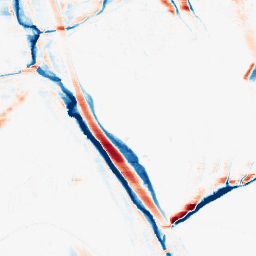
Category: morphological
Decomposition family: morphological_ellipse
Decomposition parameters: operation: average
width: 5
height: 20
Upsampling method: lanczos
Upsampling parameters: scale: 8
Upsampling scale: 8